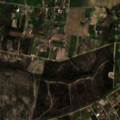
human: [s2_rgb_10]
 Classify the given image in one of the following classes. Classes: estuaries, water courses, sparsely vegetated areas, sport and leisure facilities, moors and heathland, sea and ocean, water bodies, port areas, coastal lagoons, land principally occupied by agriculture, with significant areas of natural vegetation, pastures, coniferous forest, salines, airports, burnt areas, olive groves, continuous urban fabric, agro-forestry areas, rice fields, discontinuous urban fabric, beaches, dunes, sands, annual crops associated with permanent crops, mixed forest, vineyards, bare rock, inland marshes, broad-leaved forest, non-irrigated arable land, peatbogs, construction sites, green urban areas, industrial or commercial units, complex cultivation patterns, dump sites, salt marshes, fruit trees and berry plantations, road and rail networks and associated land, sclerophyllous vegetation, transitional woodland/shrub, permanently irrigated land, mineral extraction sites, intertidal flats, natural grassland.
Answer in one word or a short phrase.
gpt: vineyards, complex cultivation patterns, transitional woodland/shrub